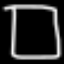
Label: square